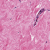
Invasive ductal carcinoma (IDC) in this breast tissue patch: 0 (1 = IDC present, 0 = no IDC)